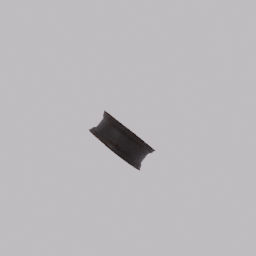
Label: mechanical